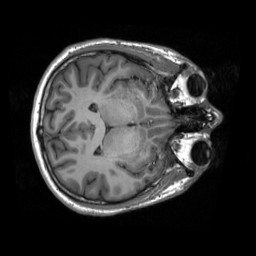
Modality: T1w
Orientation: axial
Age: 22
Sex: male
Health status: ill
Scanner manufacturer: siemens
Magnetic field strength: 3 T
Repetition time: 2.3 s
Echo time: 0.00201 s